Question: I'm using flotr to graph 90 data sets. On average, only two of the 90 sets of data will actually produce a graphable line. The other 88 or so will have y values so low that they will barely peak above the x axis. Here is an example...

My problem is that I don't know what data set those two lines are. I could make a legend, but that legend would be huge because there are about 90 data sets. So I was wondering if flotr has a function to label these data sets when the mouse hovers over graphed data for that data set. Does such a function exist? Thanks.
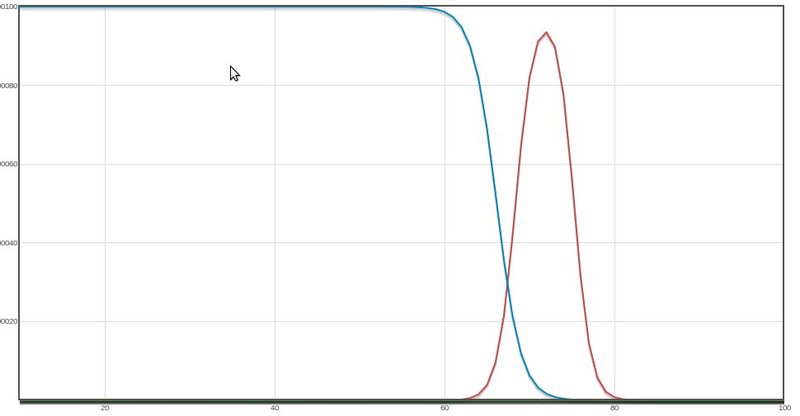
Answer: Okay, I found my answer. I saw this example...
<URL>
This one uses tracking support but it only shows the x and y values. I saw this line....
'''
trackFormatter: function(obj){ return 'x = ' + obj.x +', y = ' + obj.y; }
'''
and changed it to this...
'''
trackFormatter: function(obj){ return 'x = ' + obj.x +', y = ' + obj.y +', Data Series = ' + obj.series.label; }
'''
Then I specified a data label for each data set and passed them to Flotr.draw in an associative array. I did this by changing this...
'''
[dataset1, dataset2]
'''
to this...
'''
[{data:dataset1,label:'label_for_dataset1'}, {data:dataset2,label:'label_for_dataset2'}]
'''
Below is an example of the changes I made. Now the mouse hover shows x and y values and whatever data label you enter.
'''
var dataset1 = [[100, 4.09453e-29], [99, 1.41672e-28],...... ];
var dataset2 = [[100, 9.48582e-19], [99, 1.88215e-18],...... ];
var f = Flotr.draw(
$('container'),
[dataset1, dataset2],
{
mouse:{
track: true,
lineColor: 'purple',
relative: true,
position: 'ne',
sensibility: 1, // => The smaller this value, the more precise you've to point
trackDecimals: 2,
trackFormatter: function(obj){ return 'x = ' + obj.x +', y = ' + obj.y; }
},
crosshair:{
mode: 'xy'
}
}
);
'''
'''
var dataset1 = [[100, 4.09453e-29], [99, 1.41672e-28],...... ];
var dataset2 = [[100, 9.48582e-19], [99, 1.88215e-18],...... ];
var f = Flotr.draw(
$('container'),
[{data:dataset1,label:'enter_label_for_dataset1_here'}, {data:dataset2,label:'enter_label_for_dataset2_here'}],
{
mouse:{
track: true,
lineColor: 'purple',
relative: true,
position: 'ne',
sensibility: 1, // => The smaller this value, the more precise you've to point
trackDecimals: 2,
trackFormatter: function(obj){ return 'x = ' + obj.x +', y = ' + obj.y +', Data Series = ' + obj.series.label; }
},
crosshair:{
mode: 'xy'
}
}
);
'''